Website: bh-photo
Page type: store-pickup
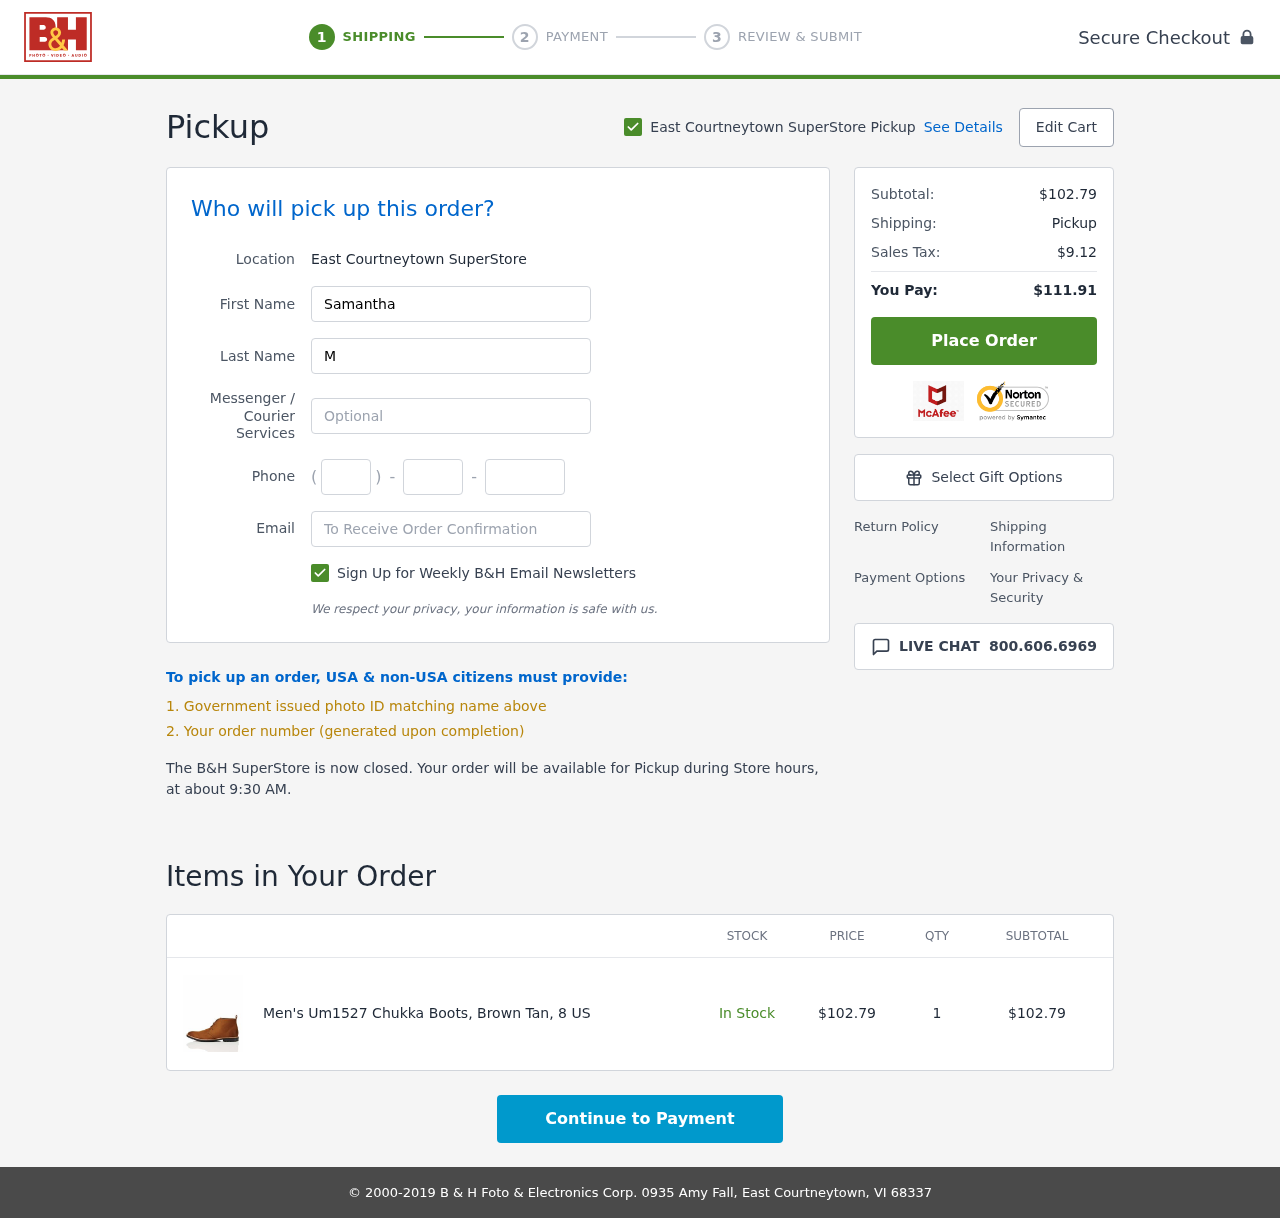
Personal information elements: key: PII_EMAIL
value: smendoza@yahoo.com
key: PII_FIRSTNAME
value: Samantha
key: PII_LASTNAME
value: Mendoza
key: PII_LOCATION1_CITY
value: East Courtneytown SuperStore Pickup
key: PII_LOCATION1_CITY
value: East Courtneytown SuperStore
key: PII_PHONE_AREA
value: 948
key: PII_PHONE_PREFIX
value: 371
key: PII_PHONE_SUFFIX
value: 5161
Product elements: key: PRODUCT1_NAME
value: Men's Um1527 Chukka Boots, Brown Tan, 8 US
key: PRODUCT1_PRICE
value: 102.79
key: PRODUCT1_QUANTITY
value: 1
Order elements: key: ORDER_SUBTOTAL
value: $102.79
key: ORDER_TAX
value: $9.12
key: ORDER_TOTAL
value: $111.91